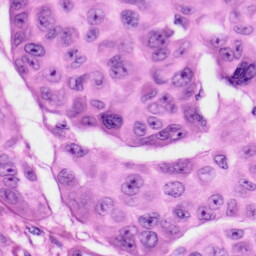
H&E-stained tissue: Skin